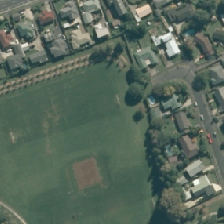
Land cover: urban_parkland